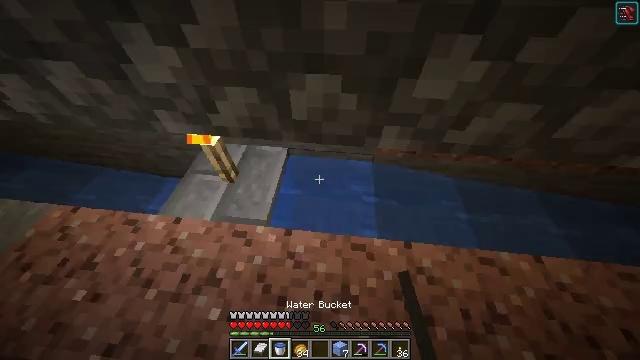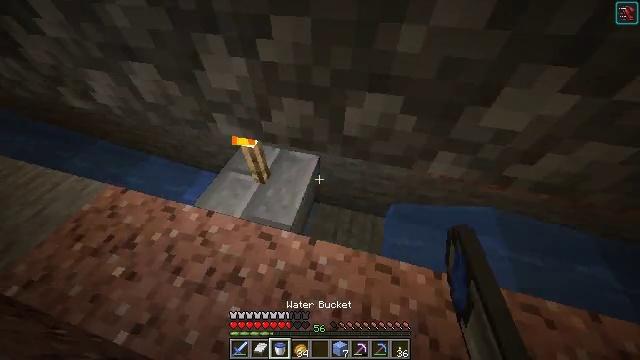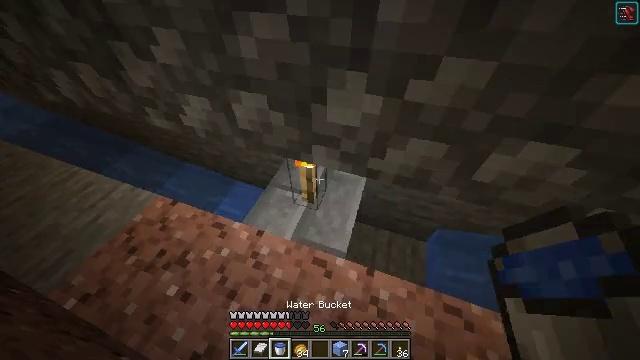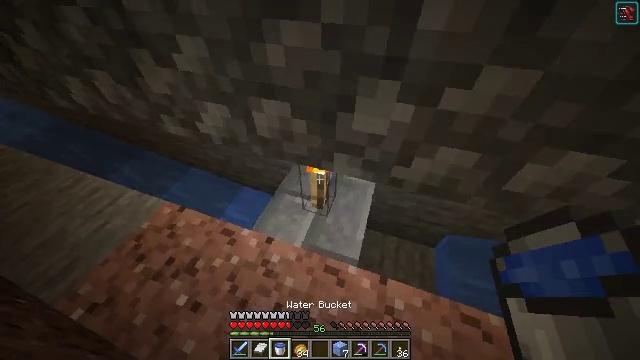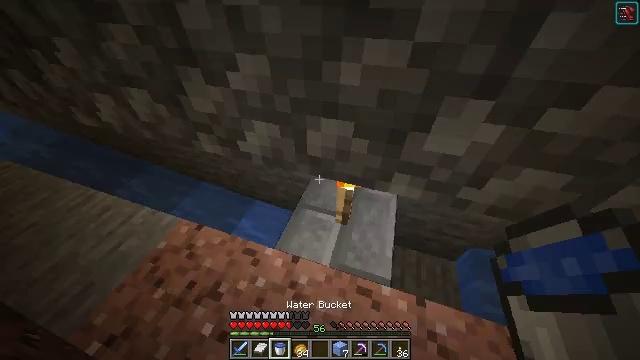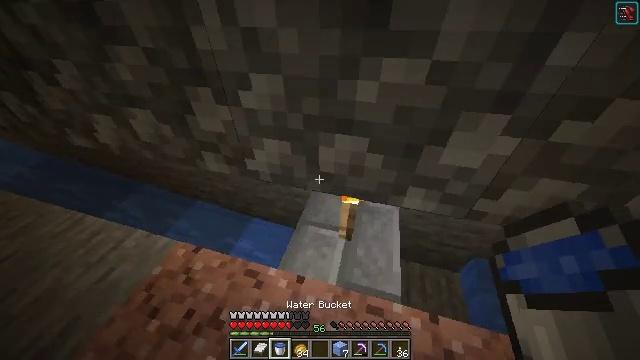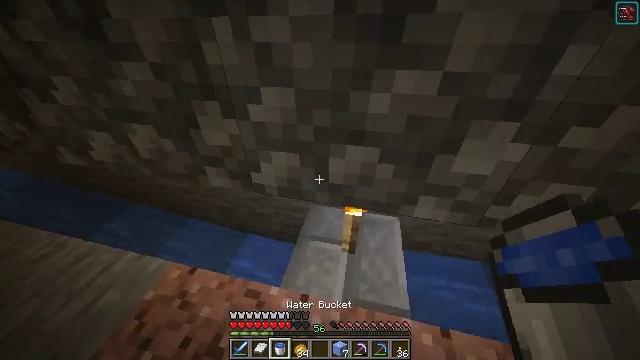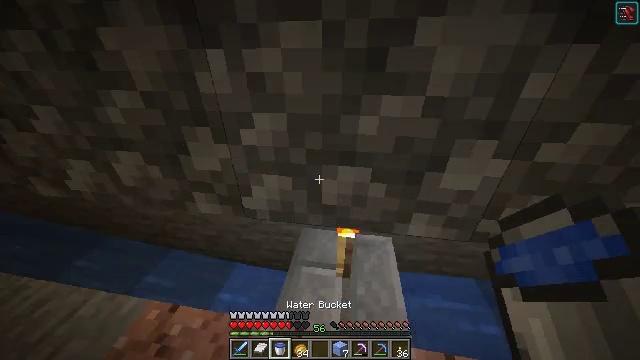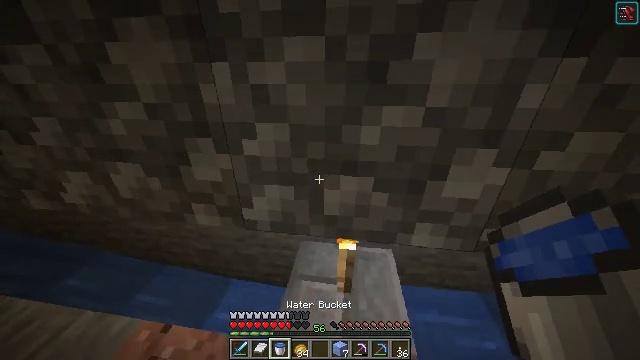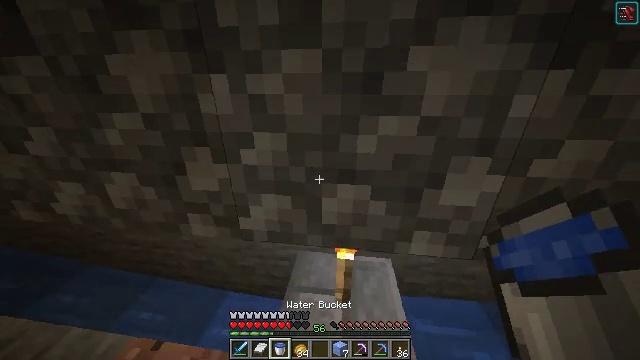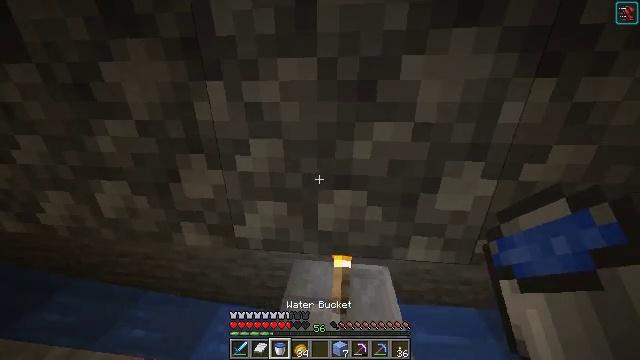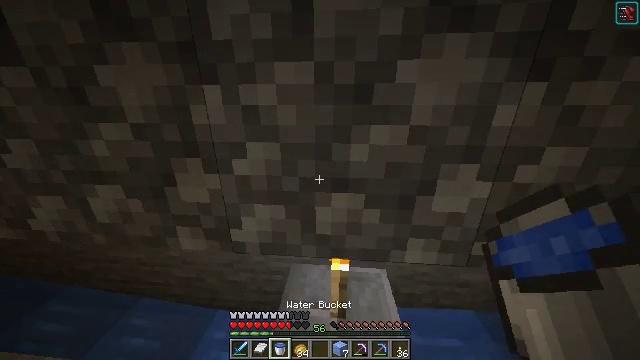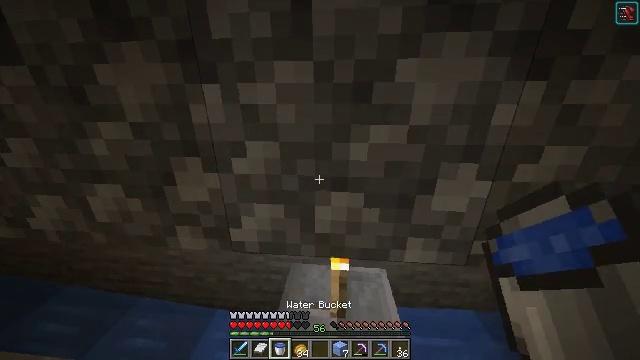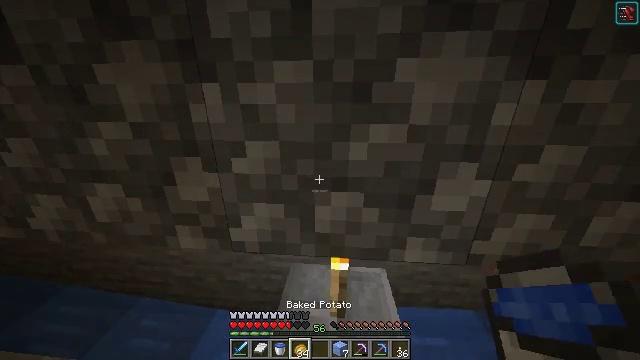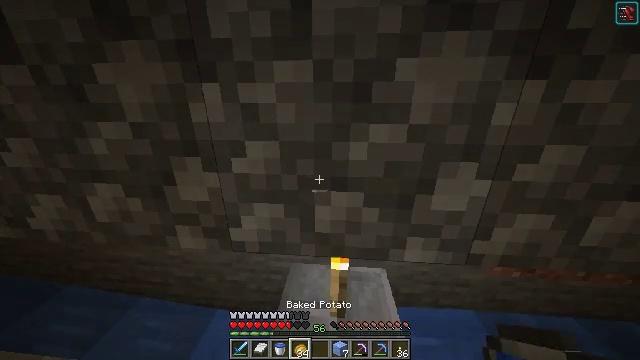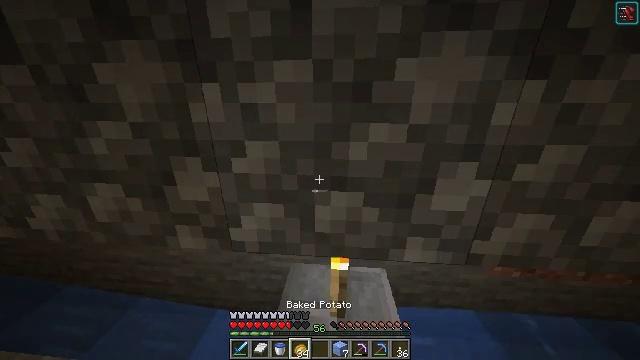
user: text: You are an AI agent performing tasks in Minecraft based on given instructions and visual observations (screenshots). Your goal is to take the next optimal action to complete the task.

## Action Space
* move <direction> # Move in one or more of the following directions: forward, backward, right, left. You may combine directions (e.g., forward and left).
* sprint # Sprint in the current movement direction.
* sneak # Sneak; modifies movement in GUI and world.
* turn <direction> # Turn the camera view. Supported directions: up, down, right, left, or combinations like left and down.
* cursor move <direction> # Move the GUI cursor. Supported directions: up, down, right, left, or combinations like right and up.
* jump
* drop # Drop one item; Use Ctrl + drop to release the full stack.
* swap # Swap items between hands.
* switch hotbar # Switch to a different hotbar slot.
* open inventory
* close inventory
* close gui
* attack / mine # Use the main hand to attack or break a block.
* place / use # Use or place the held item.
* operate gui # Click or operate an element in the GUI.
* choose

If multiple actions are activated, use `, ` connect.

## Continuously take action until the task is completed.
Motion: motion action
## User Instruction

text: Mine cobblestone underground.
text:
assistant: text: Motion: move left, turn left and up
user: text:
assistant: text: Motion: move left, turn left and up
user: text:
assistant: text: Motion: move left, turn up
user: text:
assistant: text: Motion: turn right and up
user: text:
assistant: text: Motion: turn right and up
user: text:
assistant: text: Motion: turn right and up
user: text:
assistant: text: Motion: turn right and up
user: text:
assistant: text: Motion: turn up
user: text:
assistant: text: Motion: turn up
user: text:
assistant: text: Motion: turn right and up
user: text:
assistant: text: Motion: no_op
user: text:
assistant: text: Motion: no_op
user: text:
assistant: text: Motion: no_op
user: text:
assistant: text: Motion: no_op
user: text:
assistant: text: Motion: no_op
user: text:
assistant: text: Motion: no_op
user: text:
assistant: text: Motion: no_op
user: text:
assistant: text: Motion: no_op
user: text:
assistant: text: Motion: no_op
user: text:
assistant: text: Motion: no_op
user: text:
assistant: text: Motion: no_op
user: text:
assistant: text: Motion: no_op
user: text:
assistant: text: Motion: no_op
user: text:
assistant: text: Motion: no_op
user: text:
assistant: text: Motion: no_op
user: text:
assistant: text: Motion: no_op
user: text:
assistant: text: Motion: turn right and up
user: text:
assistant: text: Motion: turn right and up
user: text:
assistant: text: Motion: no_op
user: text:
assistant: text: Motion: attack / mine